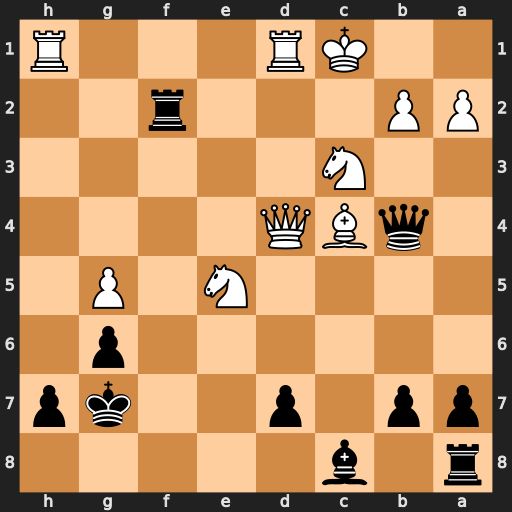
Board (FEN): r1b5/pp1p2kp/6p1/4N1P1/1qBQ4/2N5/PP3r2/2KR3R
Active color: b
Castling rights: -
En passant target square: -
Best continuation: Qxb2#